Aerial crown-view tile of a tropical tree (Barro Colorado Island, Panama), acquired 20250715:
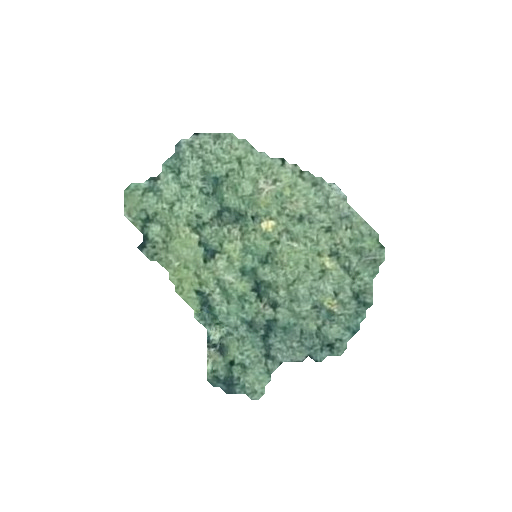
Species: Protium panamense
GBIF accepted scientific name: Protium panamense
Crown area: 62.566 m²